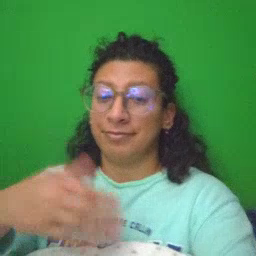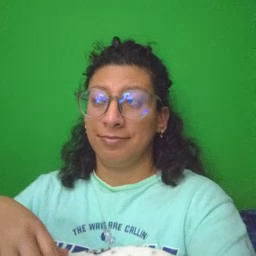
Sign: kitty